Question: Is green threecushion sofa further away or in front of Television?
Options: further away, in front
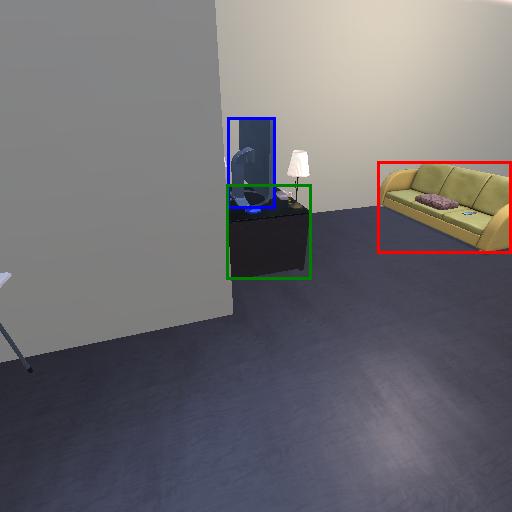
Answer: further away